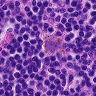
Metastatic tissue present: no